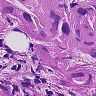
Metastatic tissue present: yes